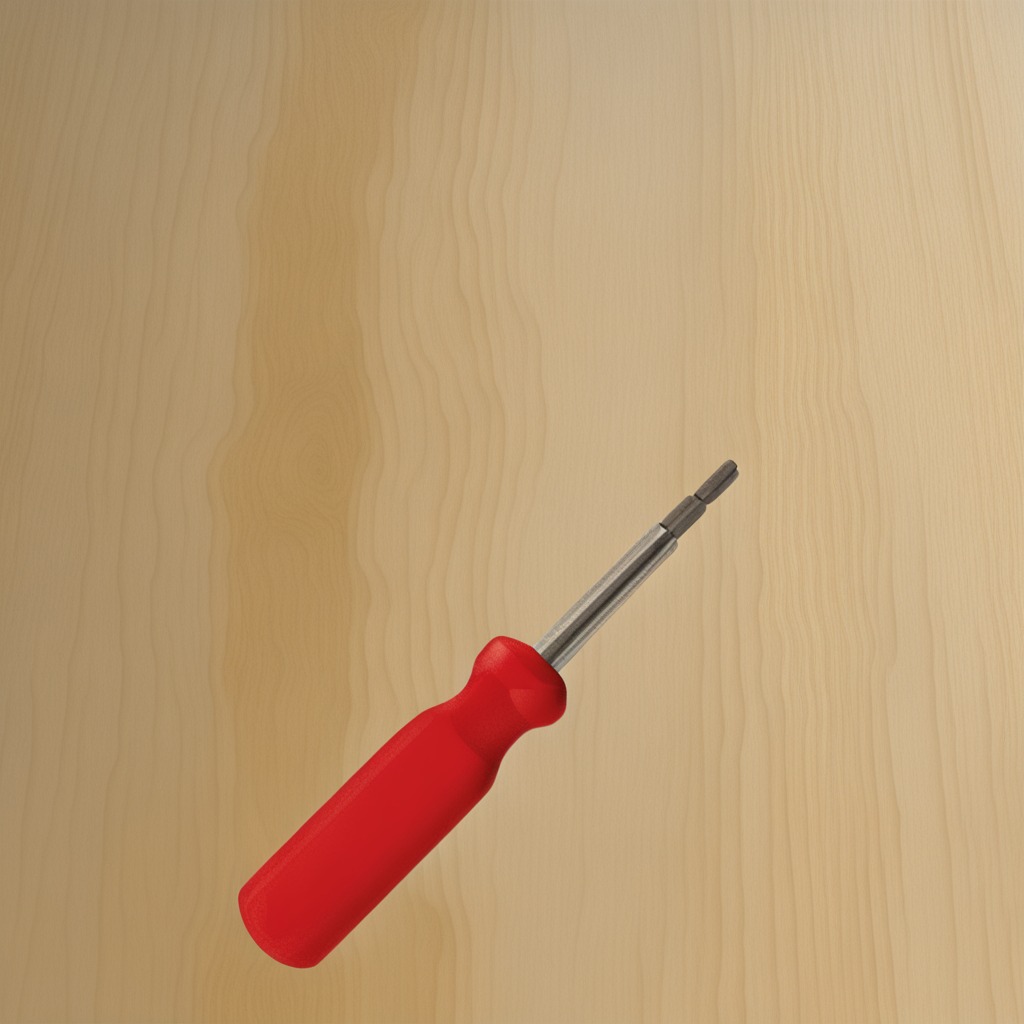
A screwdriver lies on the plywood surface in a paint workshop lit by afternoon window light.